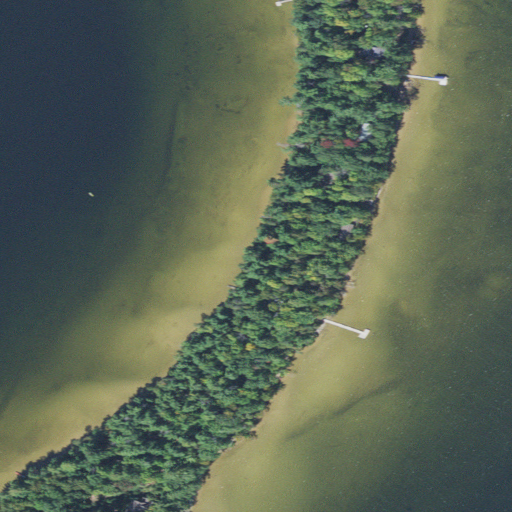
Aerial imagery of island in Michigan named Pells Island containing open water, woody wetlands, mixed forest, open development, and grassland